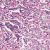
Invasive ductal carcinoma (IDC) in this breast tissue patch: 1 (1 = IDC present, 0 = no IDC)